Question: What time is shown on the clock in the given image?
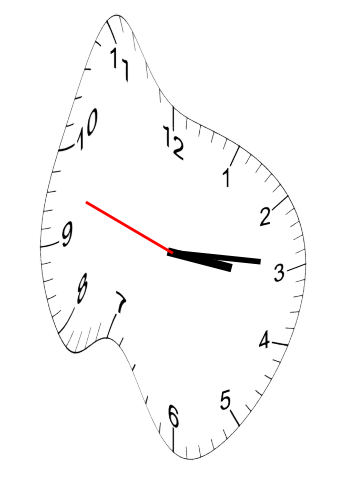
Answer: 03:14:48